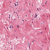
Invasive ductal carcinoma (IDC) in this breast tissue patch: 0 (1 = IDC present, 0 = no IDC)